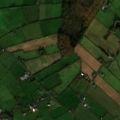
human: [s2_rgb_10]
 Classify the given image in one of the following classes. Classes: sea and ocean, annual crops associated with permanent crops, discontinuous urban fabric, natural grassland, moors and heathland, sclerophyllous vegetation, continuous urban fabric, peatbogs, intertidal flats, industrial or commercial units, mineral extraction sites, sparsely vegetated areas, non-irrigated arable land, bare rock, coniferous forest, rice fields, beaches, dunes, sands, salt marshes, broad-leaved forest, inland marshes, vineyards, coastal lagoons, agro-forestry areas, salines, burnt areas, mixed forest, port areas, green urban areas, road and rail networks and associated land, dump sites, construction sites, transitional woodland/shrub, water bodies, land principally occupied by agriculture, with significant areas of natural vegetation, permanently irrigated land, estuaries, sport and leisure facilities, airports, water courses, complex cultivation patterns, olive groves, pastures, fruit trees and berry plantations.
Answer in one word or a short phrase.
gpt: non-irrigated arable land, pastures, broad-leaved forest